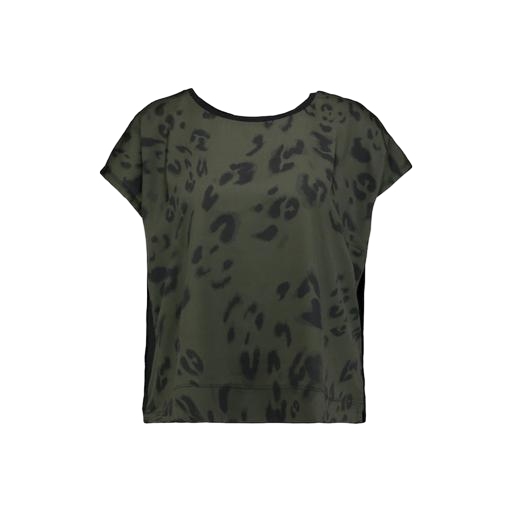
black plus size printed t-shirt only macy, t-shirt wild print, green muscle camo tee, white background